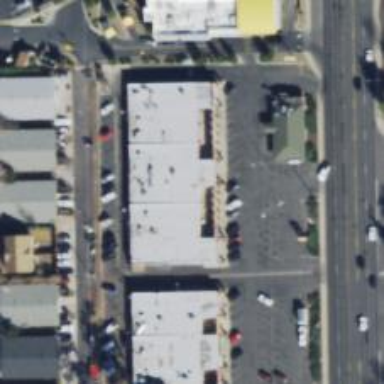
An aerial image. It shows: Grocery shop.